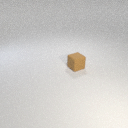
small brown rubber cube